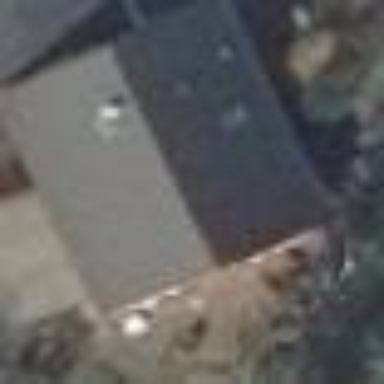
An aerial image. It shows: Detached building with gabled roof.